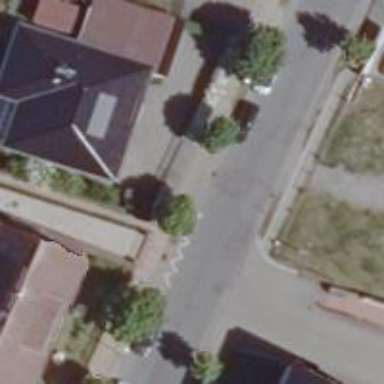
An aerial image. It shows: Grass footway with no sidewalk.